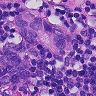
Metastatic tissue present: yes